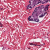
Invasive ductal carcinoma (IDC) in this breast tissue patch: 0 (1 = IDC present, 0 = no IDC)